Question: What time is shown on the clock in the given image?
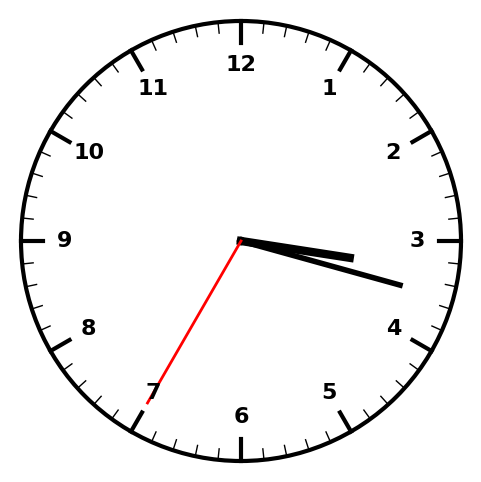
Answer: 03:17:35